Question: I'm trying to get jQuery dataTables to sort my numeric column by custom values. I've read all the threads about numeric sorting, but couldn't find a working solution for my problem, yet. I'm storing my numbers in an jQuery data attribute called 'sort-count'
This is my dataTables initialization:
'''
$('.wp-list-table').dataTable({
"aoColumns": [
null,
null,
null,
{ "sType": "numeric", "sSortDataType": "numeric-data-attribut" },
{ "sType": "numeric", "sSortDataType": "numeric-data-attribut" },
{ "bSortable": false, "bSearchable": false },
],
"bJQueryUI":true,
"bPaginate":true,
"sPaginationType":"full_numbers"
});
'''
And this is my custom afnSortData function to catch the values before sorting:
'''
jQuery.fn.dataTableExt.afnSortData['numeric-data-attribut'] = function ( oSettings, iColumn )
{
var aData = [];
jQuery( 'td:eq('+iColumn+')', oSettings.oApi._fnGetTrNodes(oSettings) ).each( function () {
aData.push( parseInt( jQuery(this).attr('data-sort-count'), 10 ) );
} );
console.log(aData);
return aData;
};
'''
The 'console.log(aData)' is showing the following output when clicking multiple times on the column to sort it. As you can see, it fetches the right values, they are all numeric, but it is sorting them completely randomly.

I've tried for numerous hours, but just can't get it working.
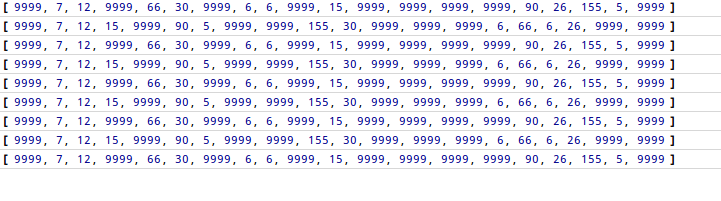
Answer: ... 7 hours later ...
It's a bug that occurs when you use newer versions of jQuery with dataTables. Apparently the returned selection is now ordered by DOM occurence by the order of the elements in the array which is returned by the _fnGetTrNodes function anymore.
The sample for using a custom afnSortData function in the dataTables documentation is outdated and doesn't work with newer jQuery versions.
Working version looks like this:
'''
jQuery.fn.dataTableExt.afnSortData['numeric-data-attribut'] = function ( oSettings, iColumn )
{
return jQuery.map( oSettings.oApi._fnGetTrNodes(oSettings), function (tr) {
var v = jQuery( 'td:eq('+iColumn+')', tr);
return parseInt( jQuery(v).attr('data-sort-count'), 10 );
} );
};
'''